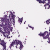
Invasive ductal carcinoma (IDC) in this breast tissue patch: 1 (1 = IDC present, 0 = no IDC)